Маленький заряженный шарик «парит» в состоянии безразличного равновесия на высоте $H$ над горизонтальной равномерно заряженной диэлектрической плоскостью (см. рисунок).
С каким ускорением и в какую сторону начнет двигаться этот шарик сразу после того, как из плоскости строго под ним будет быстро удален диск такого радиуса $r$, что $100 r=H$?
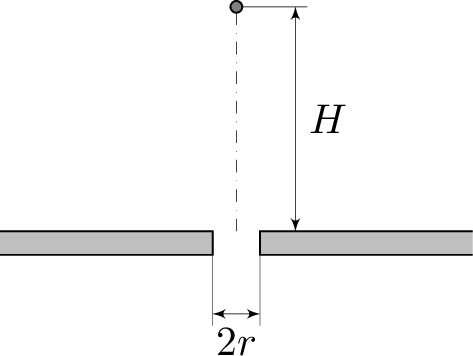
Решение: Условие равновесия шарика$$\vec{F}_{g}+\vec{F}_{q}=0.$$Здесь $F_{g}=m g$, $F_{q}=E q=\frac{\sigma q}{2 \varepsilon_{0}}$, $m$ — масса шарика, $q$ — его заряд, $\sigma$ — поверхностная плотность заряда на плоскости. Считая шарик точечным зарядом, поскольку $r \ll H$, найдем силу $F_{1}$, с которой действовал на шарик удаленный диск:$$F_{1}=\frac{1}{4 \pi \varepsilon_{0}} \frac{\pi r^{2} \sigma q}{H^{2}}=\left(\frac{r}{H}\right)^{2} \frac{\sigma q}{4 \varepsilon_{0}}=\frac{1}{2}\left(\frac{r}{H}\right)^{2} F_{q}=\frac{1}{2}\left(\frac{r}{H}\right)^{2} m g.$$Вектор силы $\vec{F}_{1}$ направлен вверх. После удаления диска сила тяжести окажется нескомпенсированной. Шарик начинает падать с ускорением$$\vec{a}=-\frac{\vec{F}_{1}}{m} \text { или } a=\frac{1}{2}\left(\frac{r}{H}\right)^{2} g=0.5~мм/с^{2}.$$Вектор ускорения направлен вниз.
Ответ: $$a=\frac{1}{2}\left(\frac{r}{H}\right)^{2} g=0.5~мм/с^{2}.$$Вектор ускорения направлен вниз.
Темы:
T, Электромагнетизм, Всероссийские, Принцип суперпозиции, Телесный угол